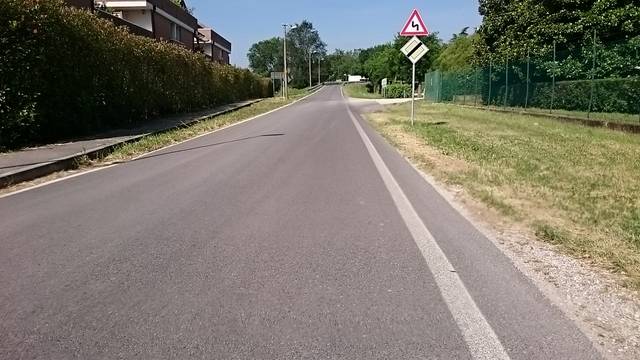
Region: Italy
Coordinates: 45.389, 11.834